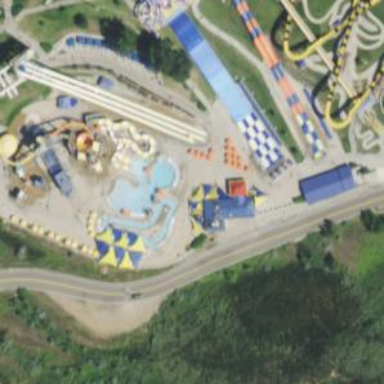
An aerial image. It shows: Water slide attraction.